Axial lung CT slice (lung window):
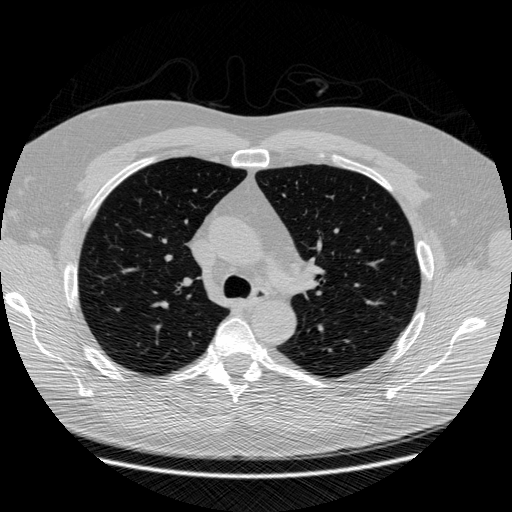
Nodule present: no